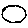
Label: circle